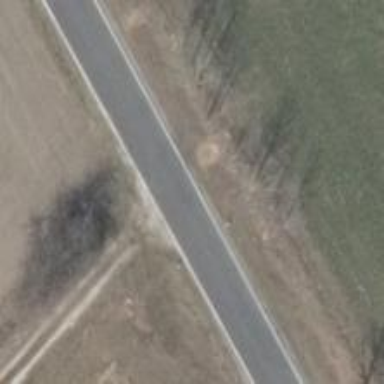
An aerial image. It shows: Secondary road with asphalt surface.